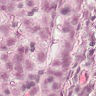
Metastatic tissue present: yes